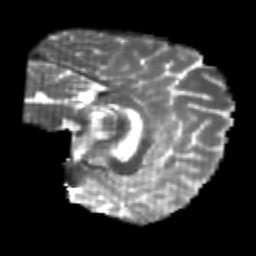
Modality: T2w
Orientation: sagittal
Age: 25
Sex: male
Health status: healthy
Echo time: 0.074 s